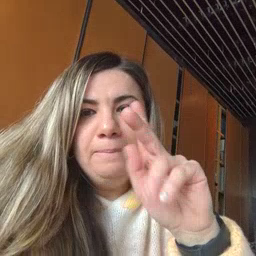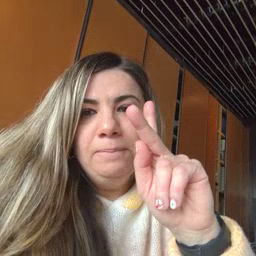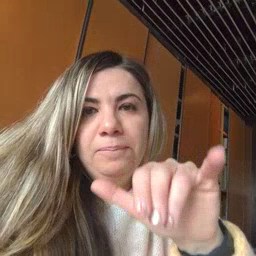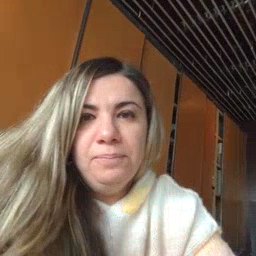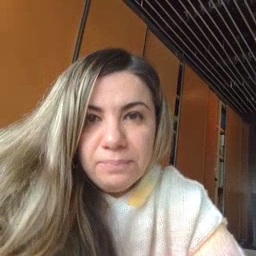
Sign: sticky